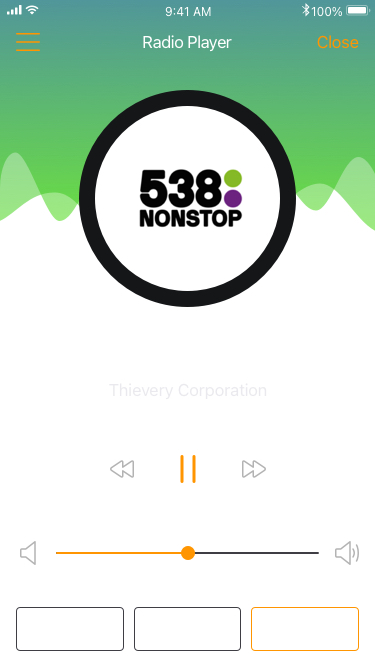
Text in this UI design:
Thievery Corporation
Until the Morning